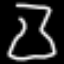
Label: hourglass